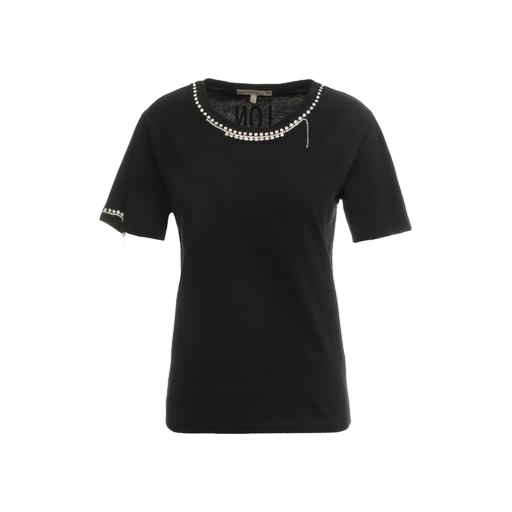
black chain tee, black embellished t-shirt, black embellished tee, white background